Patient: sex F, age 33
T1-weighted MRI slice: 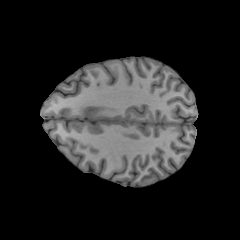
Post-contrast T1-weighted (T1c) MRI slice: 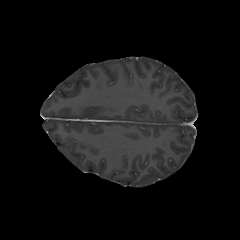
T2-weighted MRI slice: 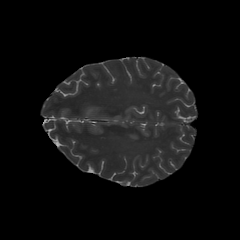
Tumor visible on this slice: no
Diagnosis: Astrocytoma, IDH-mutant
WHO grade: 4